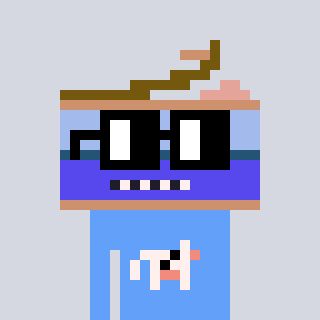
a pixel art character with square black glasses, a canned ham-shaped head and a blue-colored body on a cool background